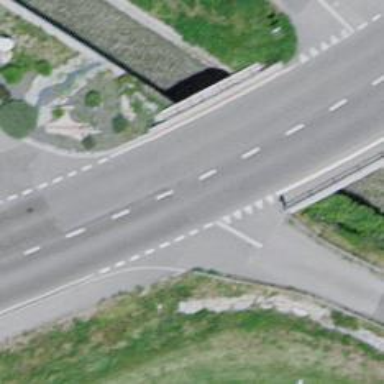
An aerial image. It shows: Secondary road with asphalt surface.